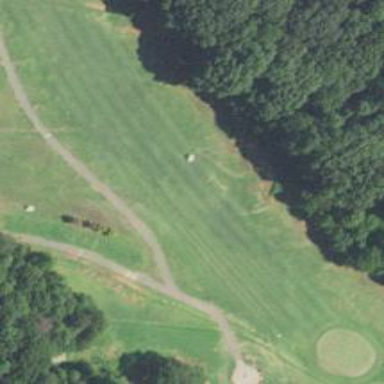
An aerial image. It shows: Golf fairway surrounded by grass.